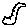
Label: hexagon